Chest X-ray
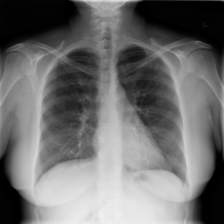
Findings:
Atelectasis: negative
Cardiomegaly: negative
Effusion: negative
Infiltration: negative
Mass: negative
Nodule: negative
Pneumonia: negative
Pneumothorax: negative
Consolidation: negative
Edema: negative
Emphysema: negative
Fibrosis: negative
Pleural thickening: negative
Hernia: negative